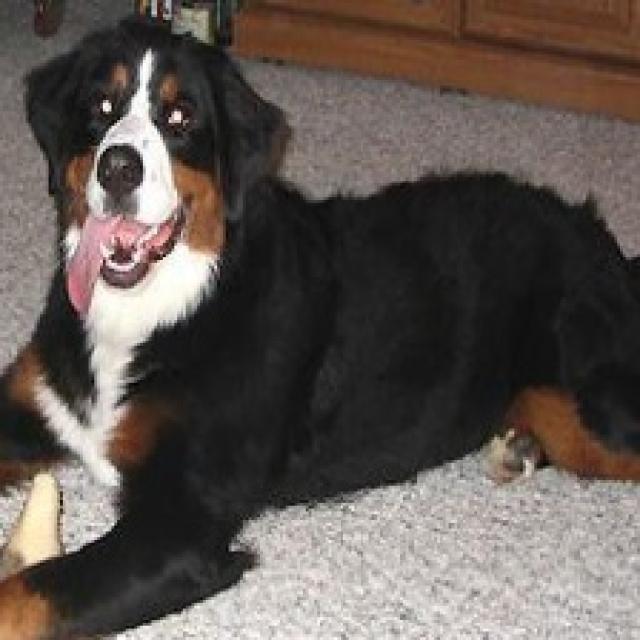
Healthy canine skin — no visible lesions, inflammation, or abnormalities. The skin and coat appear normal.